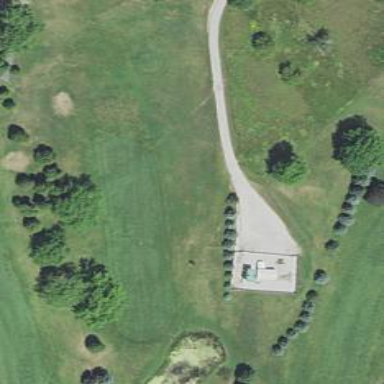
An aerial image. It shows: Golf hole.